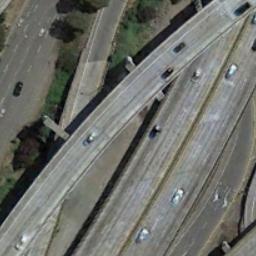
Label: overpass